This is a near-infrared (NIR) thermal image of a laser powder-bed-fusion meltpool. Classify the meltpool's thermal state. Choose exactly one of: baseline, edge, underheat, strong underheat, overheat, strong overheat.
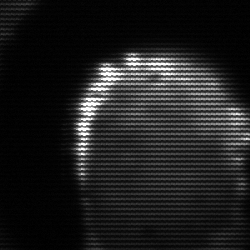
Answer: edge